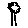
Label: tree